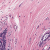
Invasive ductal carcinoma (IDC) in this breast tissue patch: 1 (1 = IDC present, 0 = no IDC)